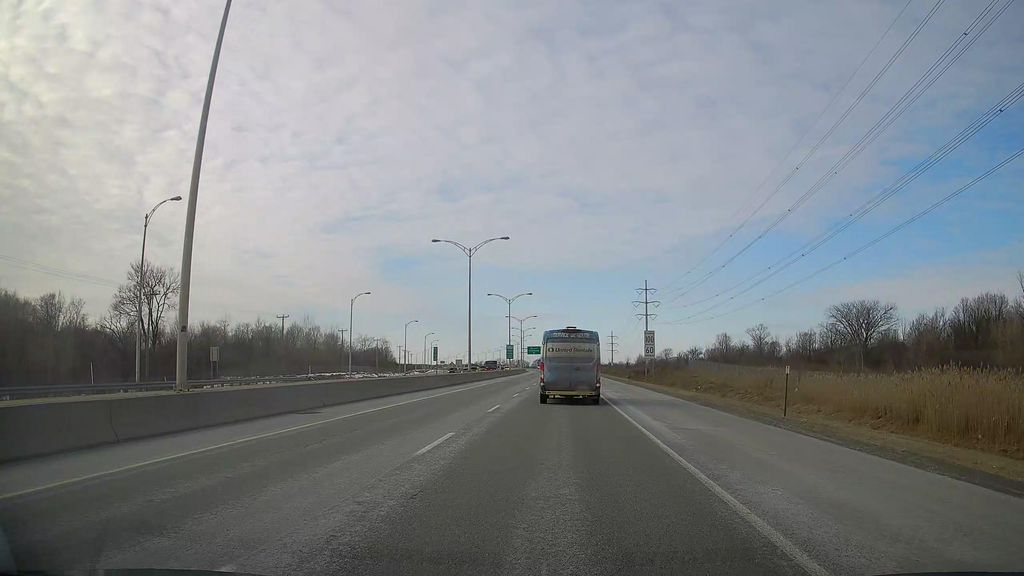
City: montreal